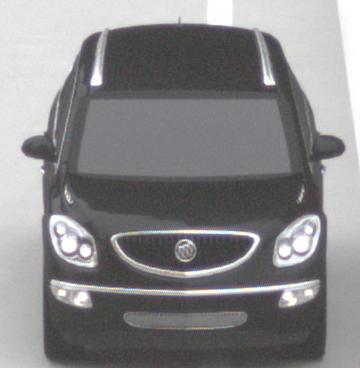
Make: Buick
Model: Enclave
Detailed model: GMT967
Model produced from: 2007
Model produced until: 2017
Doors: 5
Color: black
Road condition: dry road
Daytime: midday
Contrast: low contrast